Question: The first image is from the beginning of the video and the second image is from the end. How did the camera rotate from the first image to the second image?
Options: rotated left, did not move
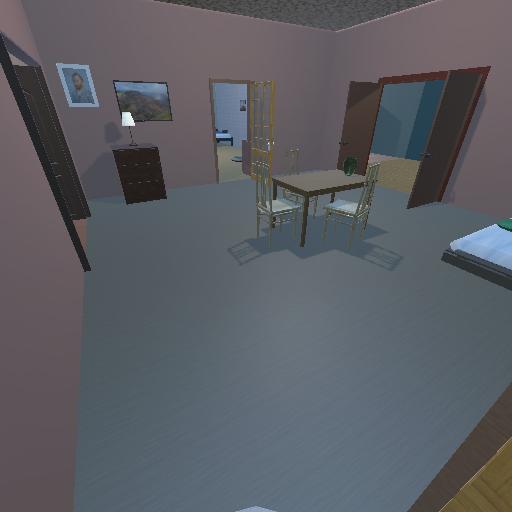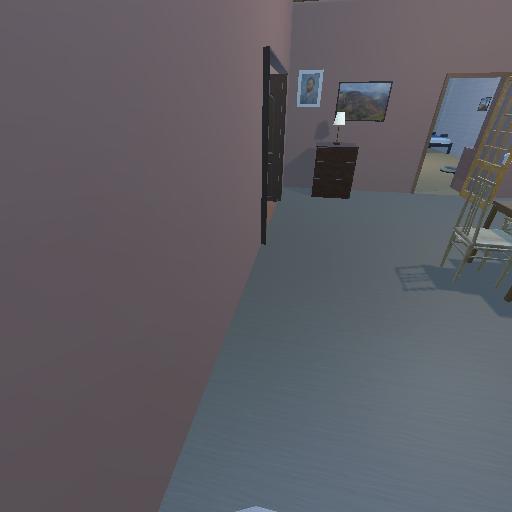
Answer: rotated left